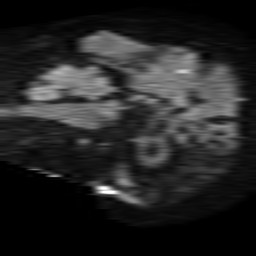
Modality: TRACE
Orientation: sagittal
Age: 71
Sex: male
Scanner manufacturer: philips
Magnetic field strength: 1.5 T
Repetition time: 4.6 s
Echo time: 0.08631 s